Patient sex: F
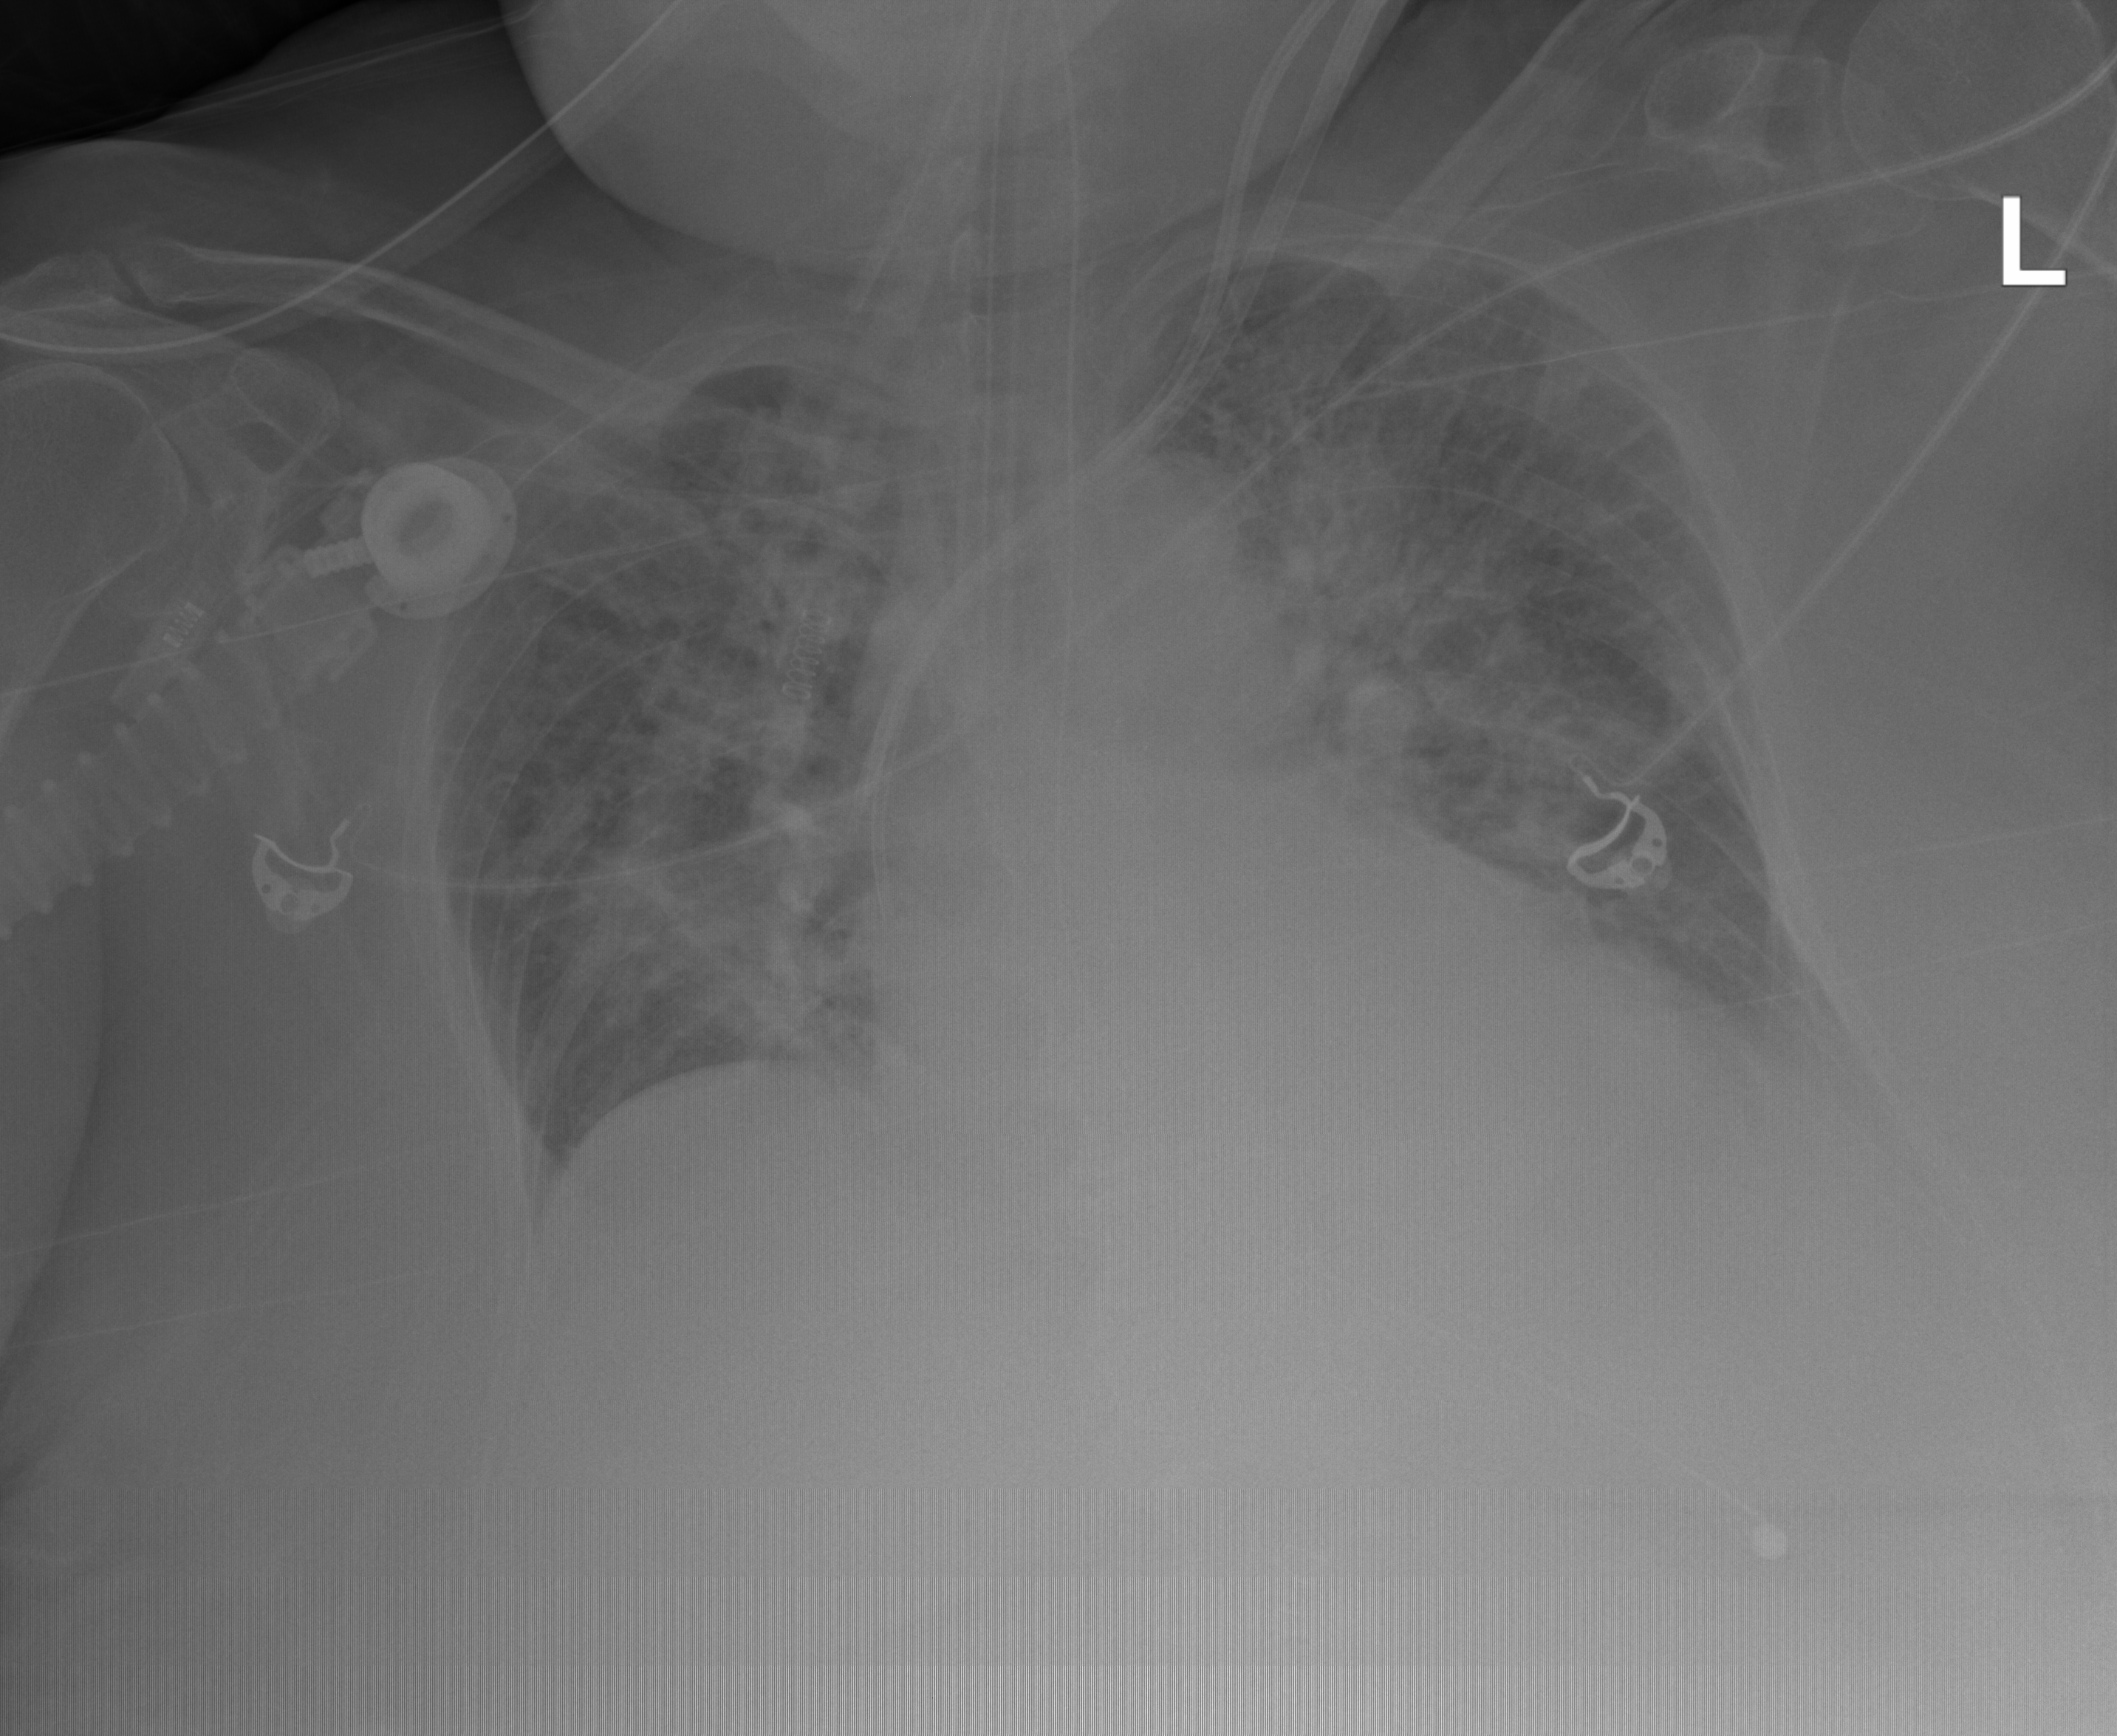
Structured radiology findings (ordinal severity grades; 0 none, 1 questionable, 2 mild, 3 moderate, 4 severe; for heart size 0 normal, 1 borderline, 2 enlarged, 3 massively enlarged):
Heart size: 1
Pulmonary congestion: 2
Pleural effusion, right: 0
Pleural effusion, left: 0
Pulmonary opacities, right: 2
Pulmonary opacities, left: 3
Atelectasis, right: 2
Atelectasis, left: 2